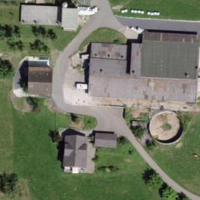
EUNIS habitat code: 24
Species observed at this site:
Luzula campestris
Anthoxanthum odoratum
Matricaria discoidea